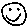
Label: smiley face